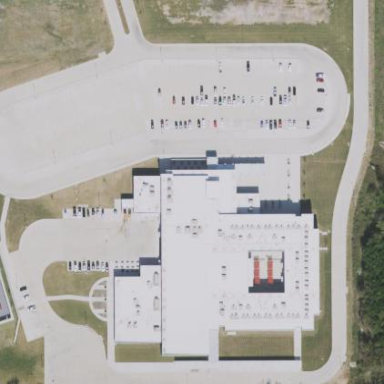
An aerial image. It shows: School building.